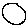
Label: circle